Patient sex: M
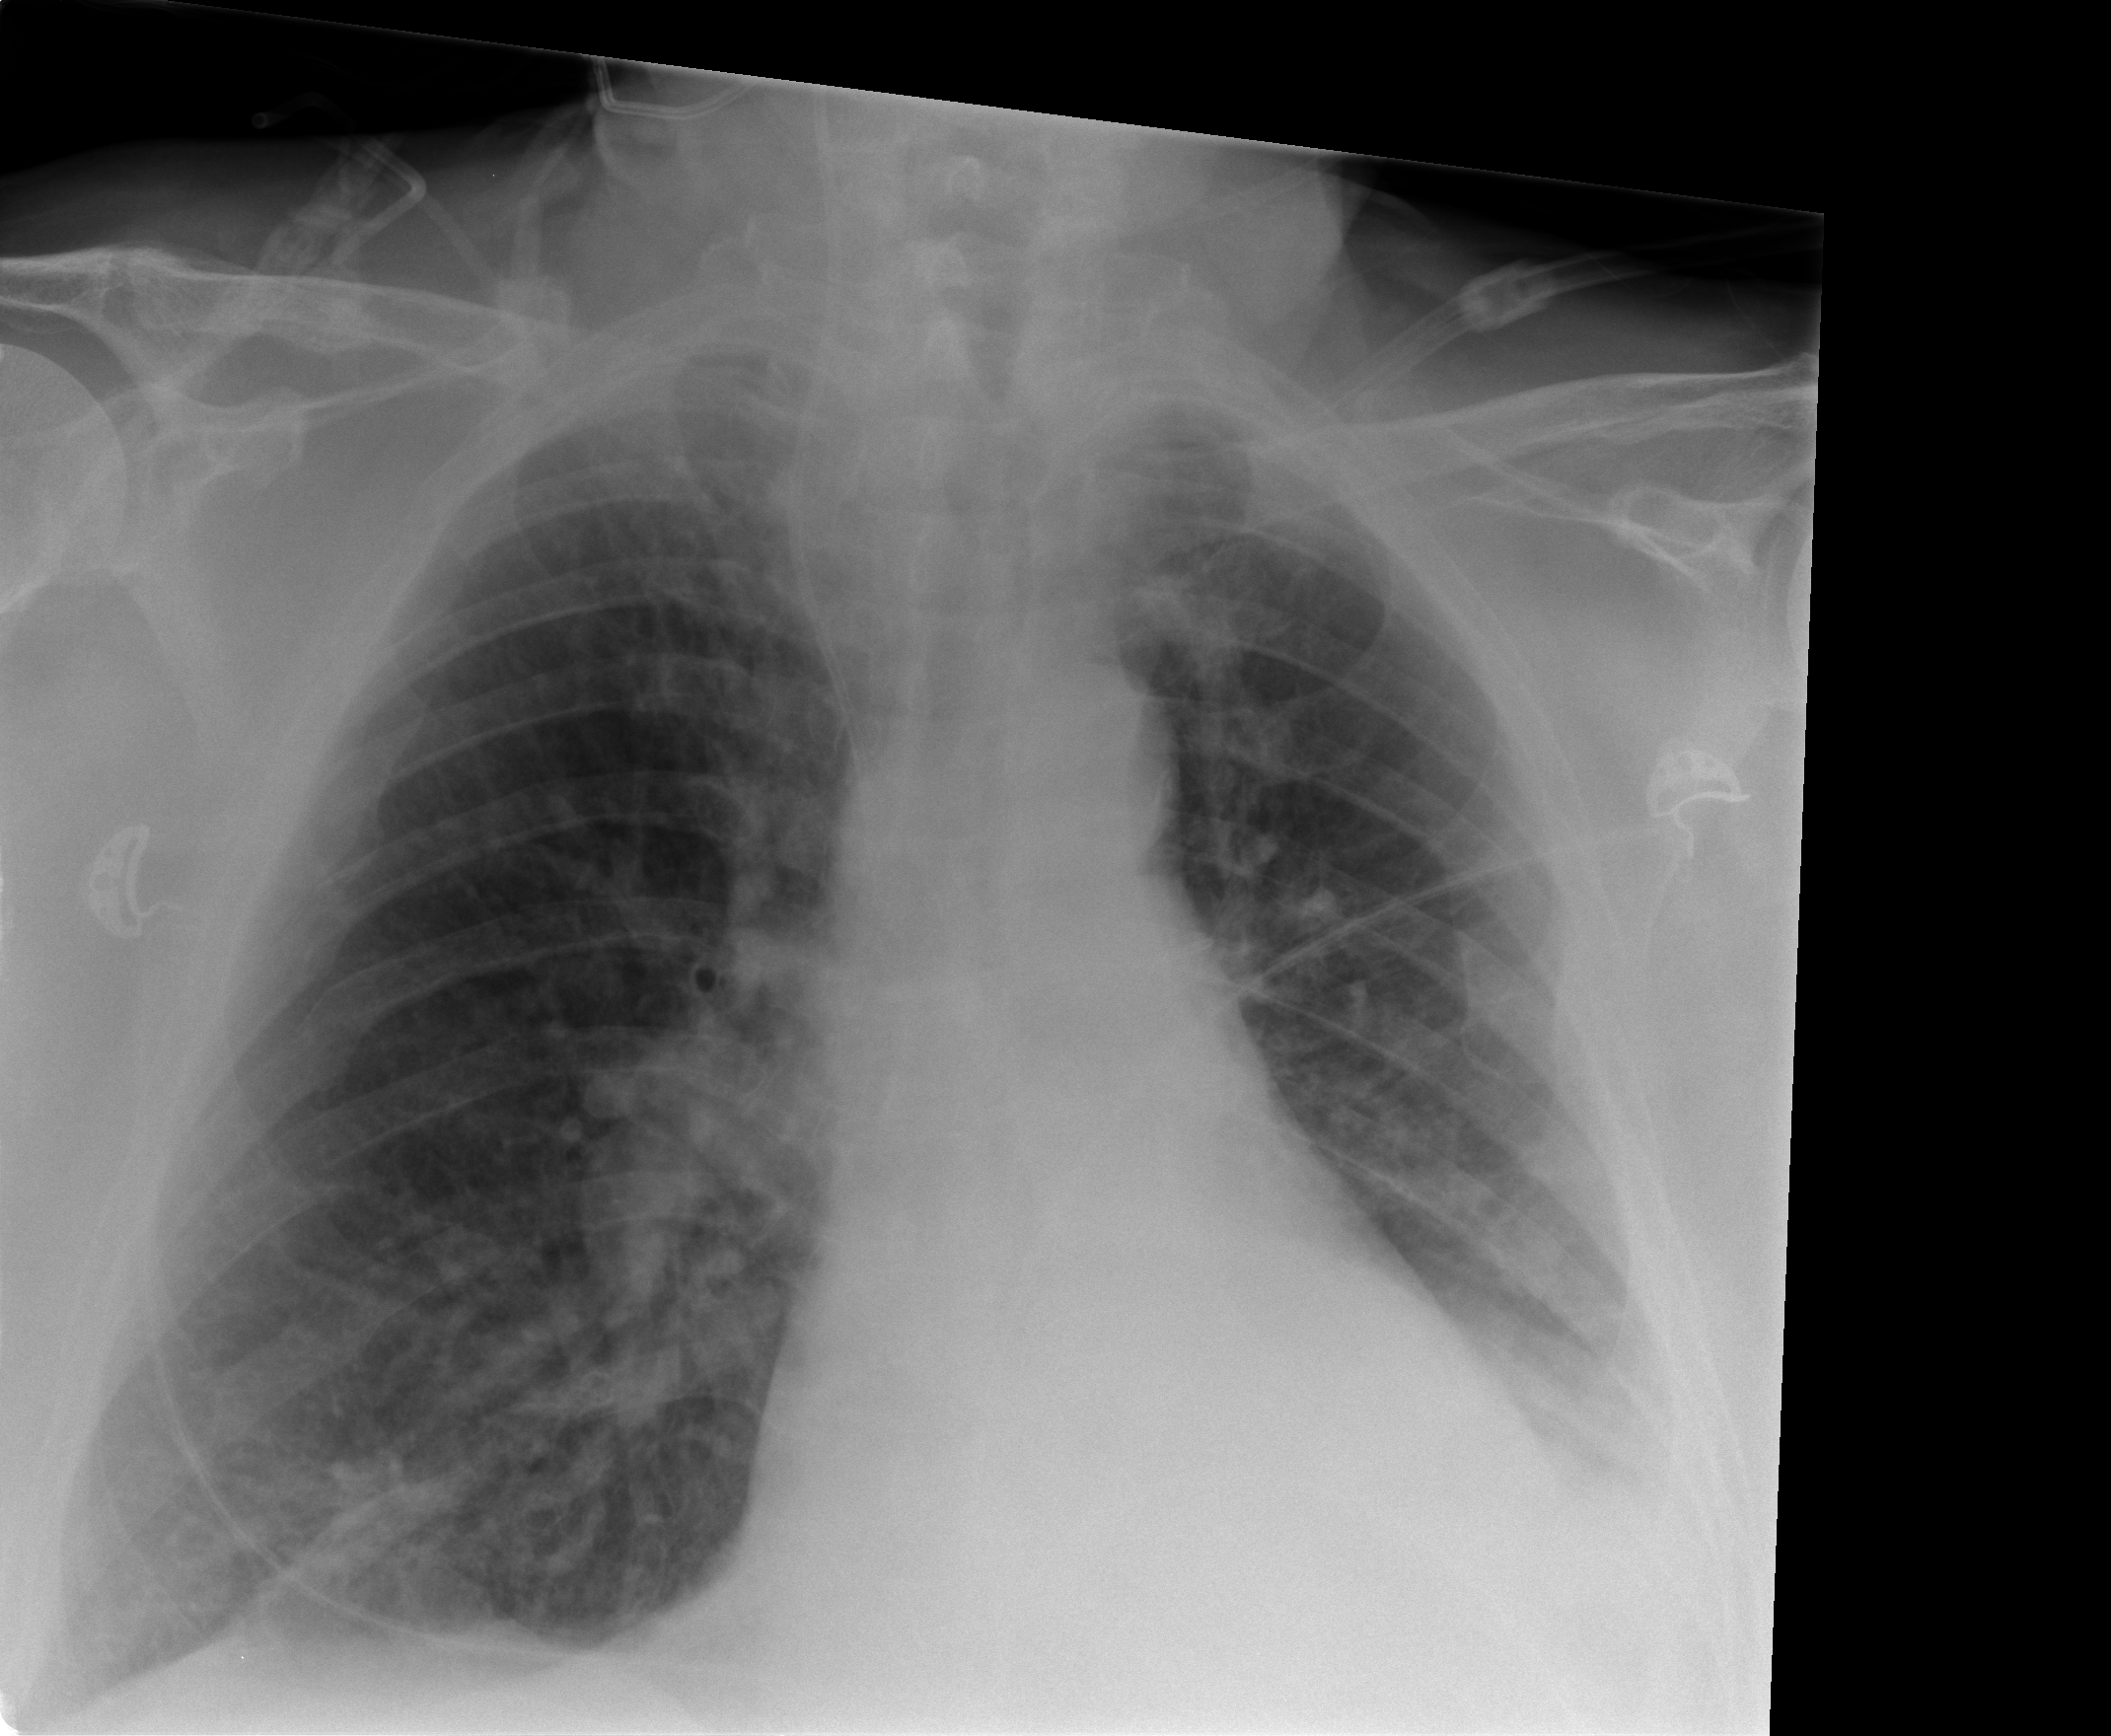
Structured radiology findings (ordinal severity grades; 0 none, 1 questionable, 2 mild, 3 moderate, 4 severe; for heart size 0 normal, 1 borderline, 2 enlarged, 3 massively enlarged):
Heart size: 0
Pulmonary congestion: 2
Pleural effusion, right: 0
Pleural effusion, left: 2
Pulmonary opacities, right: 0
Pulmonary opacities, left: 0
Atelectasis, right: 0
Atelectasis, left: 0